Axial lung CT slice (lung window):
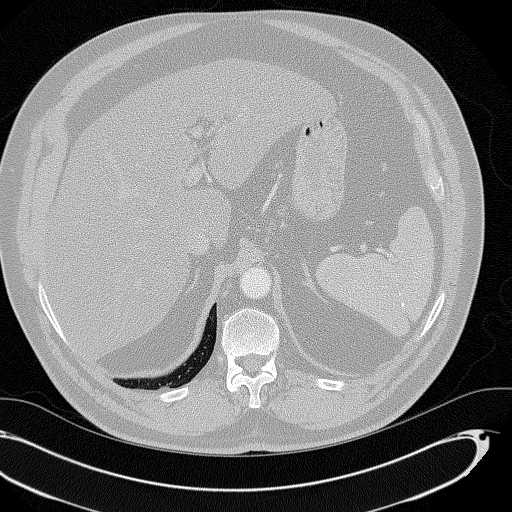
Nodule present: no